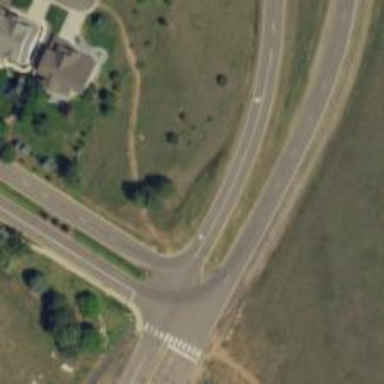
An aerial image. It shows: Road with stop sign.